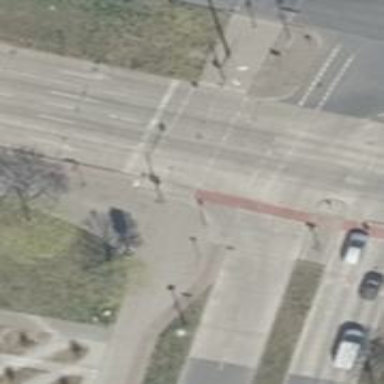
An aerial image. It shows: Road crossing with traffic signals.